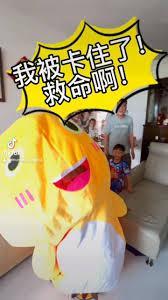
Label: nailong